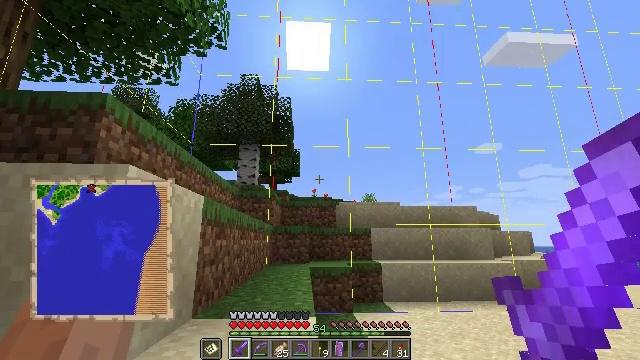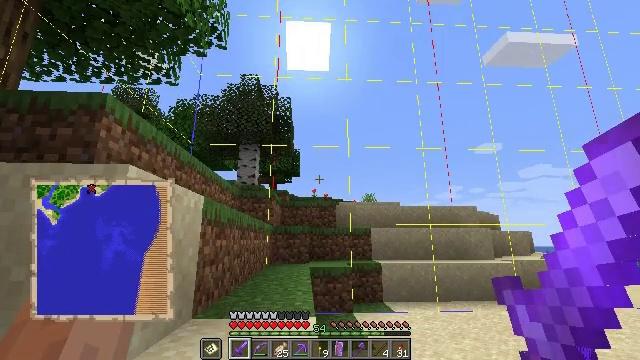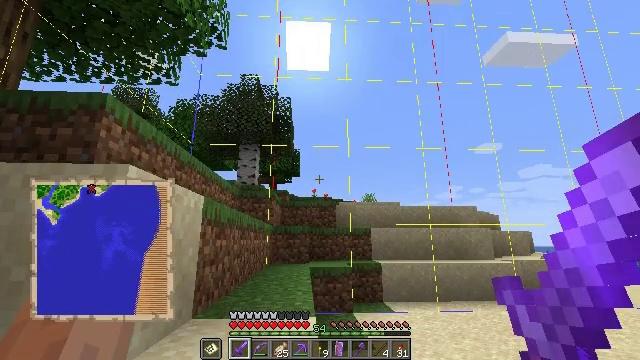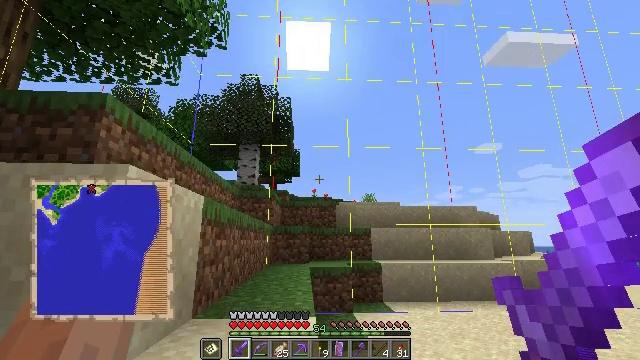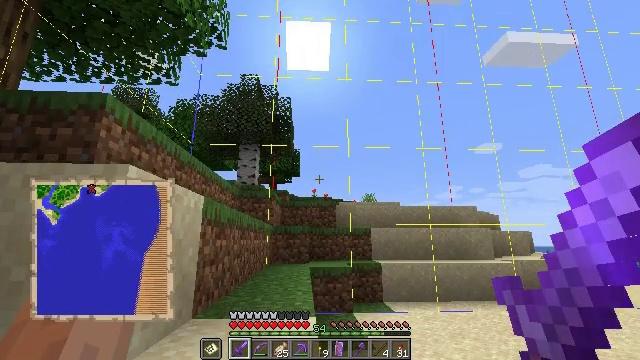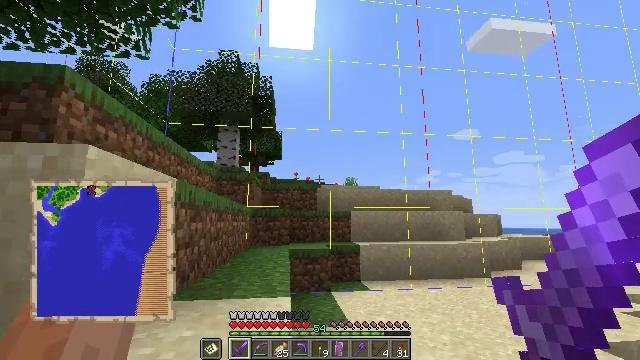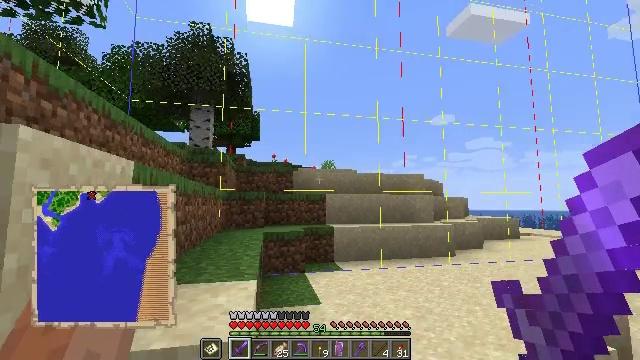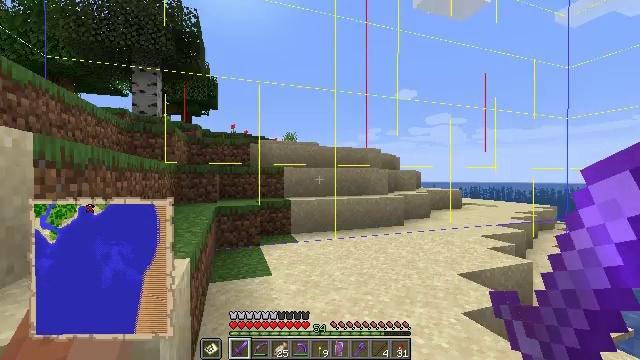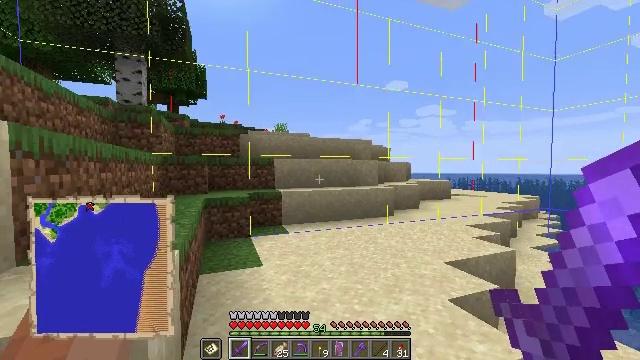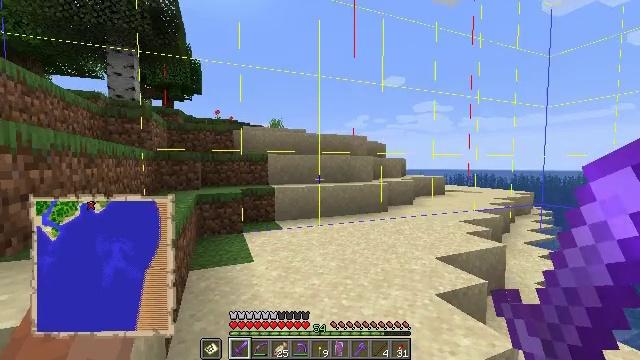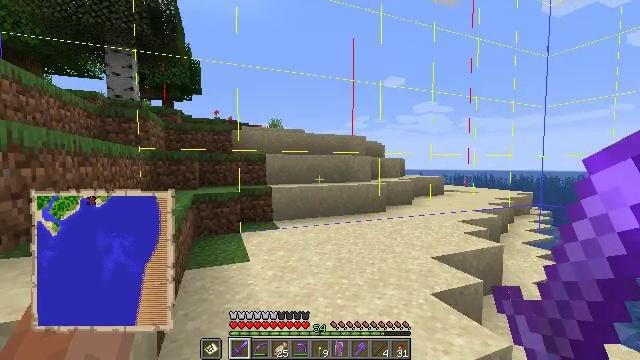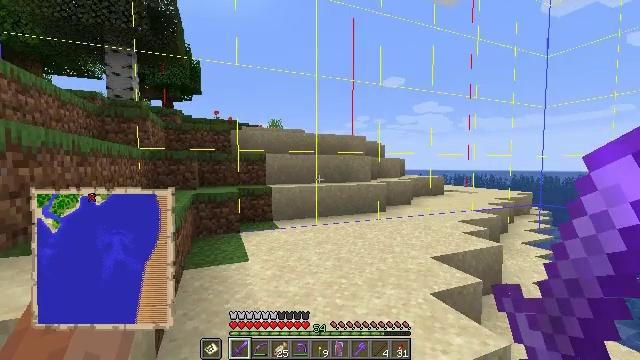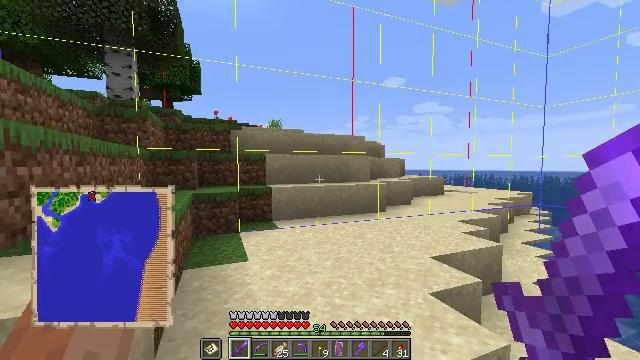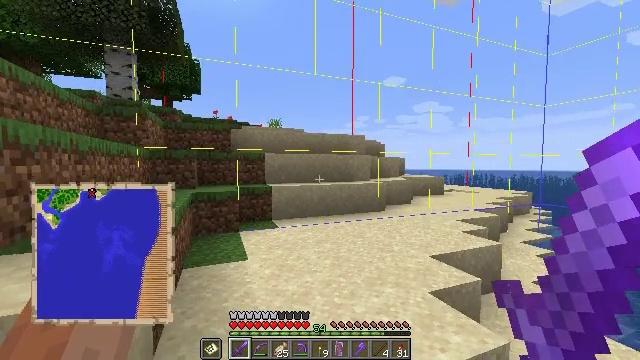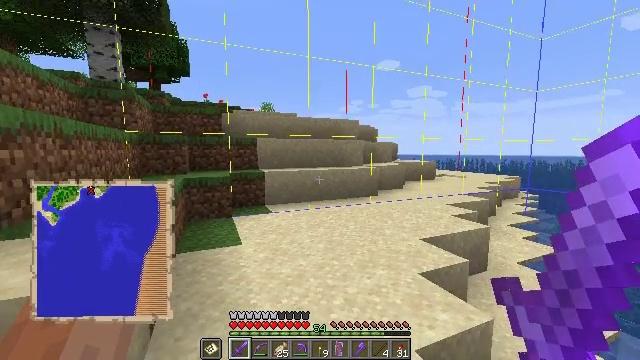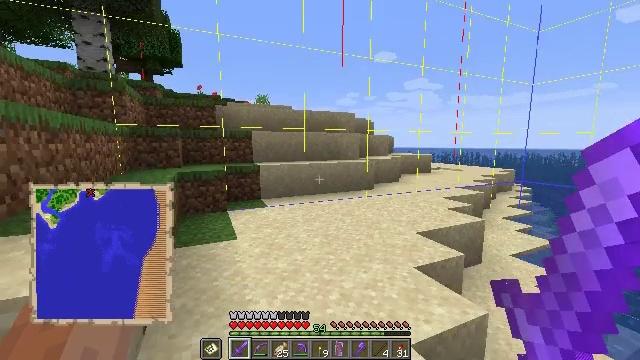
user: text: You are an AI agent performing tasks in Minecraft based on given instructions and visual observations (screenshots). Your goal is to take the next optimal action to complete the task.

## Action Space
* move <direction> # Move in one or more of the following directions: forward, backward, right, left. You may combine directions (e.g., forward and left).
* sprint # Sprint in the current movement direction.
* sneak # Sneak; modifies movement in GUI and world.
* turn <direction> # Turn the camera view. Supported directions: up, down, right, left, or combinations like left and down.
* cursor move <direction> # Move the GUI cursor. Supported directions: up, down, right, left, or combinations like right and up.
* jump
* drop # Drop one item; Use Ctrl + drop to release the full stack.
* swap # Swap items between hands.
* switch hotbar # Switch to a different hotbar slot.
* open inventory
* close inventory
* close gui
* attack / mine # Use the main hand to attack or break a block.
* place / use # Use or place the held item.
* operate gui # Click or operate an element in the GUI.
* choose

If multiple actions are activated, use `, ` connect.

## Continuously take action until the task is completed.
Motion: motion action
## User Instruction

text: Collect sand to make glass.
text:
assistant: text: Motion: no_op
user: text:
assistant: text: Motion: no_op
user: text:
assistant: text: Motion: no_op
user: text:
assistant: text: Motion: no_op
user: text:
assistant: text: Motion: move right, turn right and down
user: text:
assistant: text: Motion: move right, turn right and down
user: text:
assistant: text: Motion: move right, turn right and down
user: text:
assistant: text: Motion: turn right and down
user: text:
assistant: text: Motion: no_op
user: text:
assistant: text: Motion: no_op
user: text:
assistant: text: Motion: no_op
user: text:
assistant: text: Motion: no_op
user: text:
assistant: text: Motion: no_op
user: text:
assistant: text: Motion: turn right and down
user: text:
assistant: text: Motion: move forward, turn down
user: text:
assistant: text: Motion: move forward, turn right and down
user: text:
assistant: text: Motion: move forward, turn down
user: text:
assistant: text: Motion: move forward, turn down
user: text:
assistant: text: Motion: move forward, turn right and down
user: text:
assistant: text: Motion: move forward
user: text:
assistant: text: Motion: move forward
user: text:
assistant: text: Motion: move forward
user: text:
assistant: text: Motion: move forward
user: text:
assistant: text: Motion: move forward, turn right and down
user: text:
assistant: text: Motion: move forward, turn right and down
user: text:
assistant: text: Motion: move forward, turn right and down
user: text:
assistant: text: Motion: move forward, turn down
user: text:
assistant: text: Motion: move forward, turn right and down
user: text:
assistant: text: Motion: move forward, turn right and down
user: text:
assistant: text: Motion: move forward, turn right and down